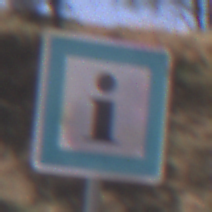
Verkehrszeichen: Informationsstelle
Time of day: Midday
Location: Outdoor (RoadRail)
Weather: Clear
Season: NotSpecified
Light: Natural